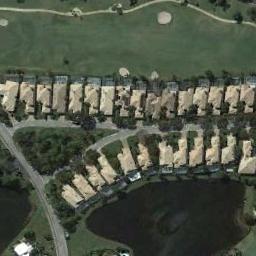
Label: residential